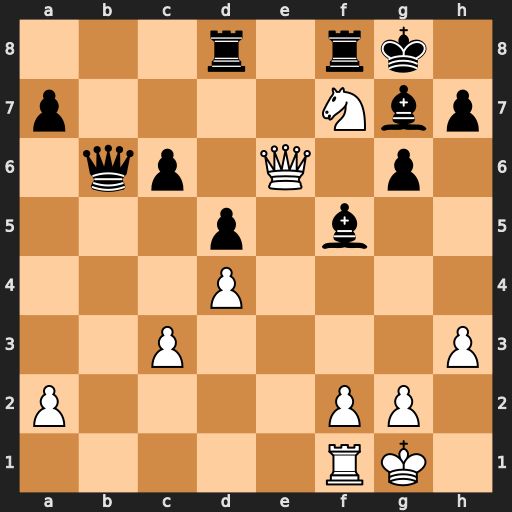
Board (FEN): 3r1rk1/p4Nbp/1qp1Q1p1/3p1b2/3P4/2P4P/P4PP1/5RK1
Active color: w
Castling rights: -
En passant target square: -
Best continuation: Nh6+ Kh8 Qg8+ Rxg8 Nf7#